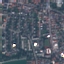
Land use / land cover: Residential